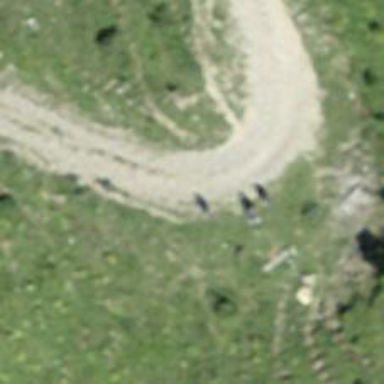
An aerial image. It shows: Unpaved track with grade4 surface.